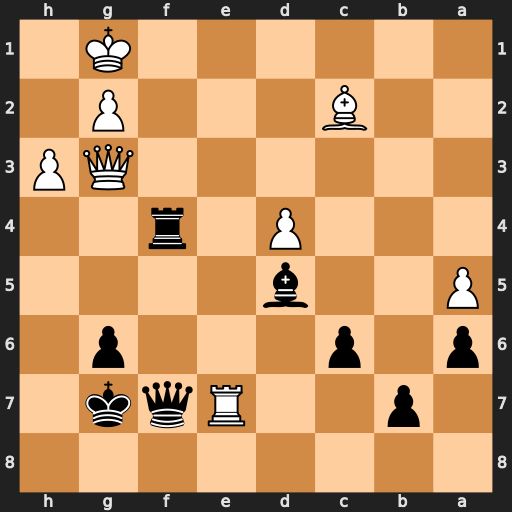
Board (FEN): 8/1p2Rqk1/p1p3p1/P2b4/3P1r2/6QP/2B3P1/6K1
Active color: b
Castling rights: -
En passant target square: -
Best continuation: Rf1+ Kh2 Qxe7